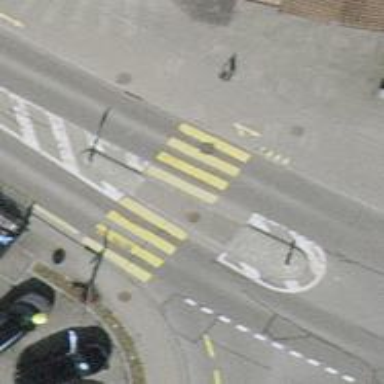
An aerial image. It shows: Asphalt footway with marked crossing featuring table-like traffic calming structure.